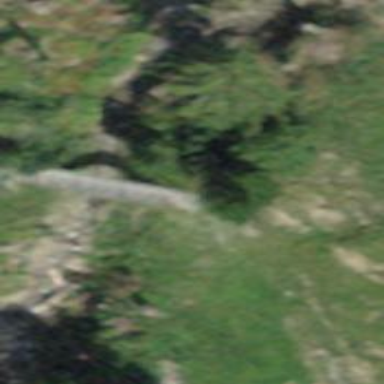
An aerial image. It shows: Path on bridge.